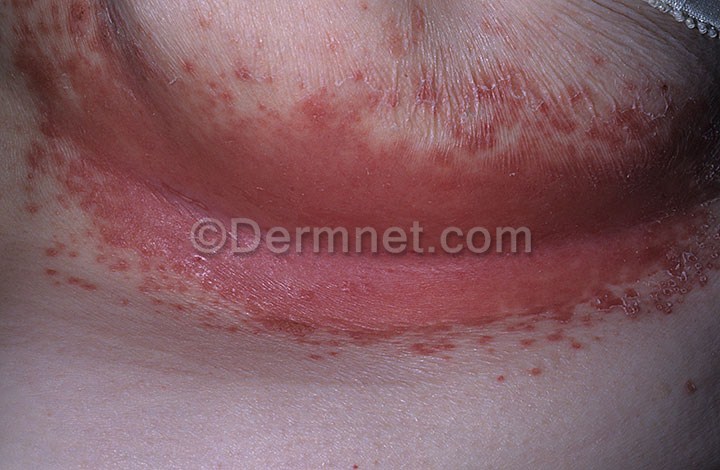
Disease: Tinea Ringworm Candidiasis and other Fungal Infections